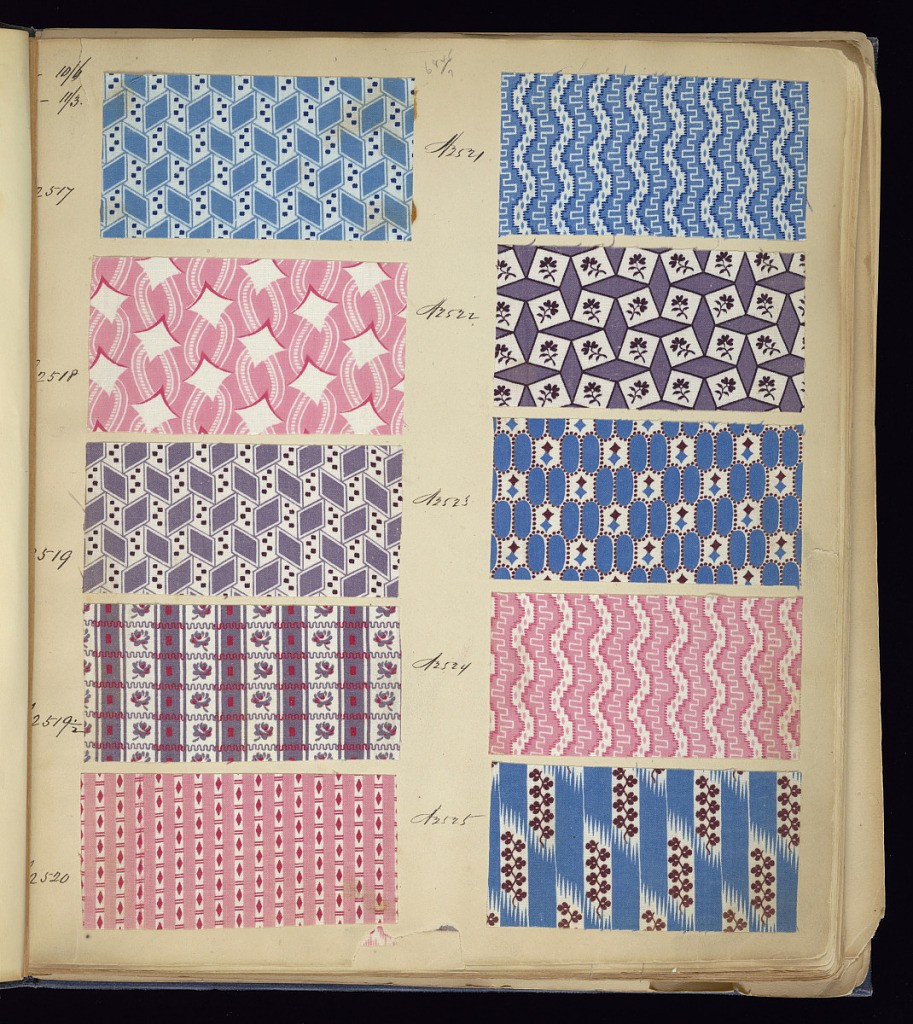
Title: Cotton Prints Samples
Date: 1840s
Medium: paper, cotton Technique: printed
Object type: Sample book
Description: Blue cloth bound volume of 574 numbered samples of printed cottons. Title page has three book plates. Book title: "Cotton Prints Samples." Largely small patterns of plaids, florals and stripes of many colors.